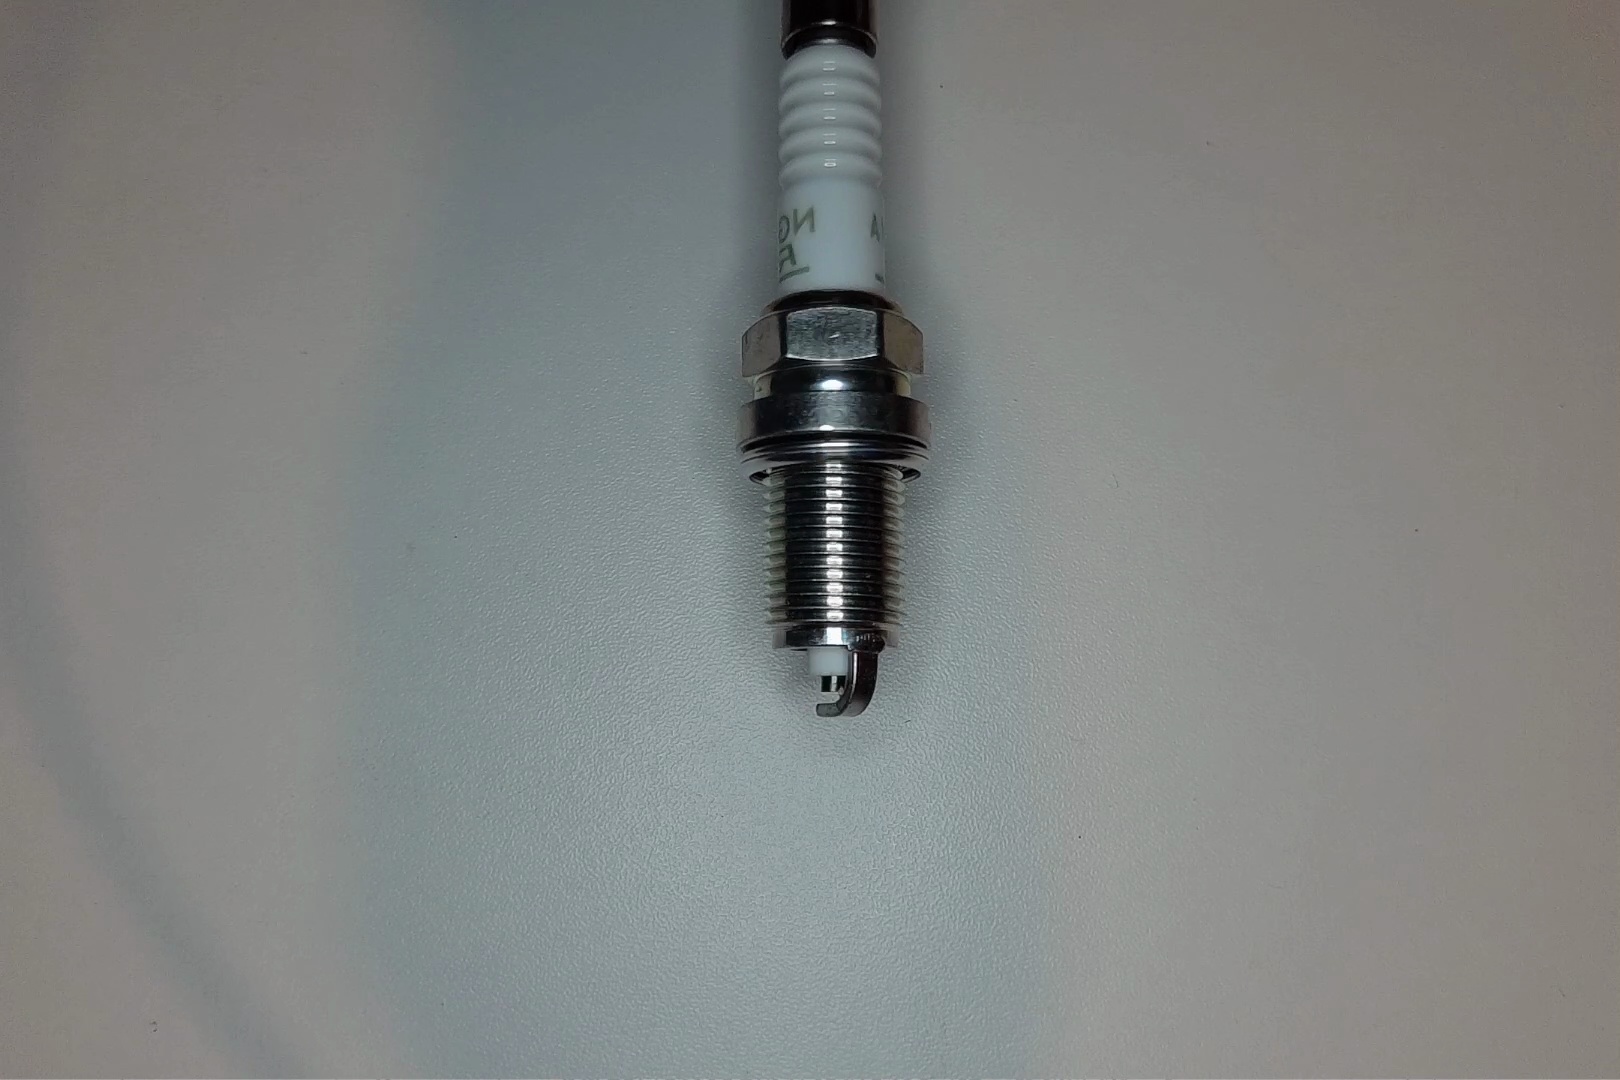
Label: no anomaly